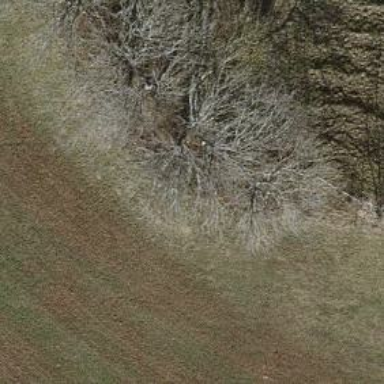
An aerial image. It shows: Row of trees in natural setting.